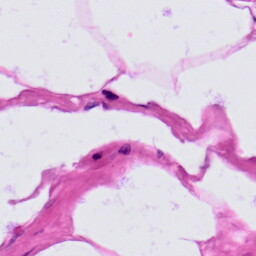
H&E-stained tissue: Prostate